Current action and preconditions to check: trajectory_clear

Your task: For each precondition in the list above, predict whether it will hold at this action.

Consider the current scene as observed from the mobile robot's camera, and analyze the predicted future states of all dynamic agents (e.g., people, animals, vehicles, or any moving entities) within the NEXT SECOND.

IMPORTANT: Only answer "very likely" if you are absolutely certain—based on strong, clear evidence—that a dynamic agent will violate the precondition in the predicted future state. Do NOT answer "very likely" for unlikely, ambiguous, or low-probability risks.

Ask yourself for each precondition: Is there a high probability, with clear and convincing evidence, that the predicted future states of any dynamic agent will interfere with the predicted future state of the currently executing action within the NEXT SECOND, causing that precondition to fail?

Assess the risk level based on these predictions. Use "likely" or "very likely" if motions create a clear risk of interference.

Use "neutral" or "improbable" if agents are nearby but their predicted paths are clearly diverging or non-conflicting.

Failure Risk Categories: "very improbable", "improbable", "neutral", "likely", "very likely"

Answer Format: Output ONLY the probability_of_failure value from these categories: "very improbable", "improbable", "neutral", "likely", "very likely"

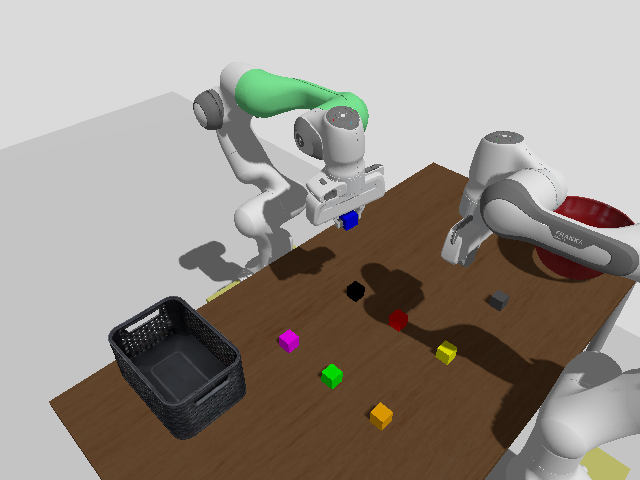

Answer: very improbable